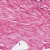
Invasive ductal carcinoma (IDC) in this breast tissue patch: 0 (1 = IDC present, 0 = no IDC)